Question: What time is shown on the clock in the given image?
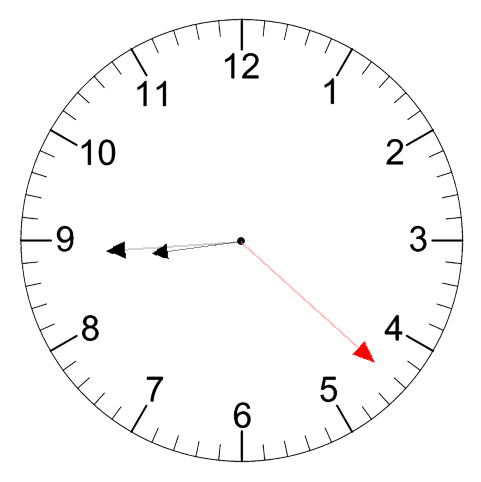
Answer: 08:44:22